【题型】填空题　【知识点】平面几何　【难度】medium
如图，在$\triangle ABC$中，点$G$为$\triangle ABC$的重心，连接$AG$并延长交$BC$于点$D$，过点$G$作$GE \parallel AC$交$BC$于点$E$，如果$\overrightarrow{AB} = \vec{a}$，$\overrightarrow{BD} = \vec{b}$，那么用向量$\vec{a}$，$\vec{b}$表示向量$\overrightarrow{GE} = \underline{\quad\quad}$。

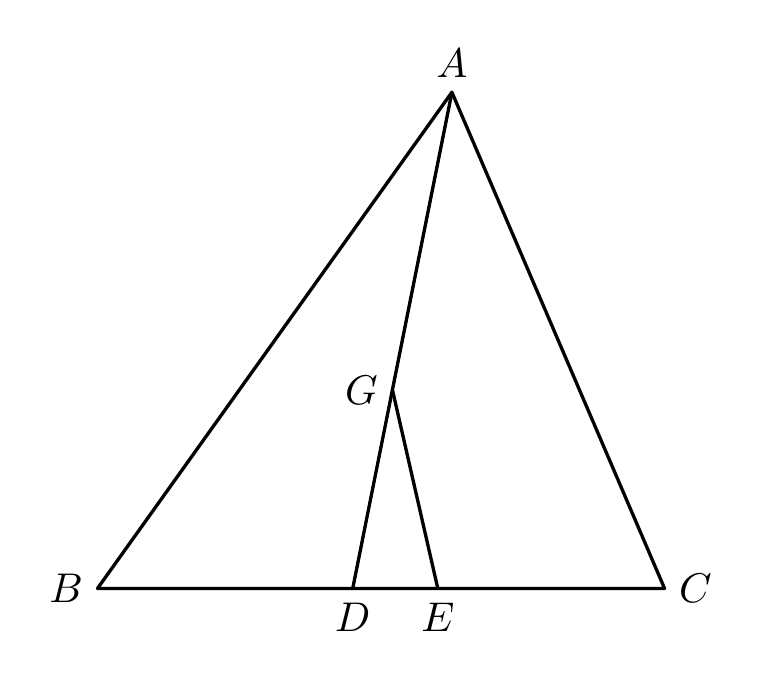
【解答】
【答案】$\dfrac{1}{3}\vec{a} + \dfrac{2}{3}\vec{b}$

【知识点】向量的线性运算、相似三角形的判定与性质综合、重心的有关性质

【分析】本题主要考查三角形的重心、向量知识、相似三角形的判定和性质，根据题意得$D$是$BC$的中点，$DG:AD = 1:3$，即可求得$\overrightarrow{BC}$和$\overrightarrow{AC} = \overrightarrow{AB} + \overrightarrow{BC}$，结合平行得到$\triangle DEG \backsim \triangle DCA$，有$GE = \dfrac{1}{3}AC$，则$\overrightarrow{GE} = \dfrac{1}{3}\overrightarrow{AC}$即可。

【详解】解：$\because$ 点$G$为$\triangle ABC$的重心，
$\therefore D$是$BC$的中点，$DG:AD = 1:3$，

$\because \overrightarrow{BD} = \vec{b}$，
$\therefore \overrightarrow{BC} = 2\vec{b}$，
$\therefore \overrightarrow{AC} = \overrightarrow{AB} + \overrightarrow{BC} = \vec{a} + 2\vec{b}$，

$\because GE \parallel AC$，
$\therefore \triangle DEG \backsim \triangle DCA$，
$\therefore GE:AC = DG:AD = 1:3$，
$\therefore GE = \dfrac{1}{3}AC$，

则$\overrightarrow{GE} = \dfrac{1}{3}\overrightarrow{AC} = \dfrac{1}{3}\vec{a} + \dfrac{2}{3}\vec{b}$，

故答案为：$\dfrac{1}{3}\vec{a} + \dfrac{2}{3}\vec{b}$。